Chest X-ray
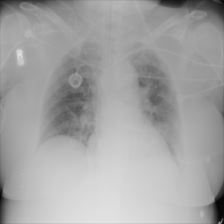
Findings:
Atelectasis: positive
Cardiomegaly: negative
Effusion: negative
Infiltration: negative
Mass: negative
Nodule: negative
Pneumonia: negative
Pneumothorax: negative
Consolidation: negative
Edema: negative
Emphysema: negative
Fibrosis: negative
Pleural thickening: negative
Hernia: negative